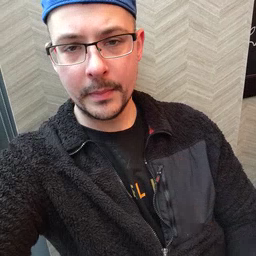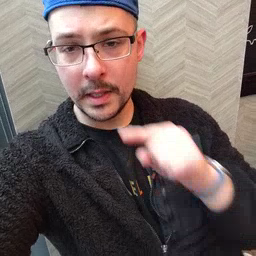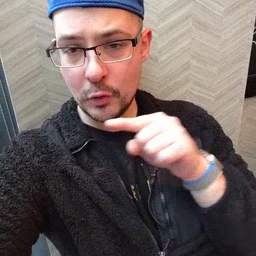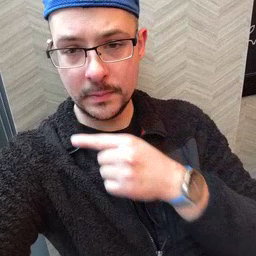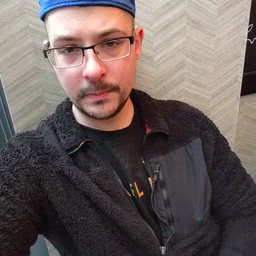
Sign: carrot